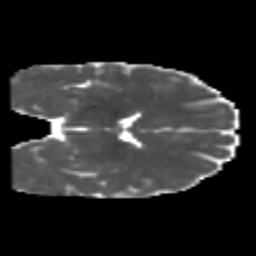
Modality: MD
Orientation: coronal
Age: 28
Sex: male
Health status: healthy